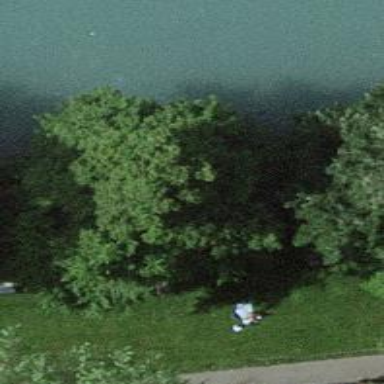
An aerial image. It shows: Bench.